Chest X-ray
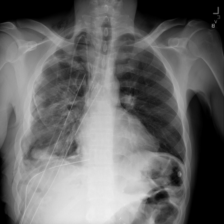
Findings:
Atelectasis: negative
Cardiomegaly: negative
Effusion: negative
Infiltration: negative
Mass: negative
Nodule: negative
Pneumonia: negative
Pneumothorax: positive
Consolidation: negative
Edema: negative
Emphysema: negative
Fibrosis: negative
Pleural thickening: negative
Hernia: negative